Question: I am developing an app with android gridview. My gridview consists of 10 rows and 7 columns. Actually this is a color chart so each element in the gridview should be of different color. I have created the elements in the drawable folder.The problem is that I need to put a heading on each row and not for each element.
Suppose I have a heading like "head" then I have to put the "head" on the top of the left most element in the row.This is what i exactly want:

What do I have to do for achieving this ?
'''
public View getView(int position, View convertView, ViewGroup parent) {
// TODO Auto-generated method stub
ViewHolder view;
LayoutInflater inflator = activity.getLayoutInflater();
if(convertView==null)
{
view = new ViewHolder();
convertView = inflator.inflate(R.layout.gridview_row, null);
view.txtViewTitle = (TextView) convertView.findViewById(R.id.textView1);
view.imgViewFlag = (ImageView) convertView.findViewById(R.id.imageView1);
convertView.setTag(view);
}
else
{
view = (ViewHolder) convertView.getTag();
}
view.txtViewTitle.setText(listCountry.get(position));
view.imgViewFlag.setImageResource(listFlag.get(position));
return convertView;
}
'''
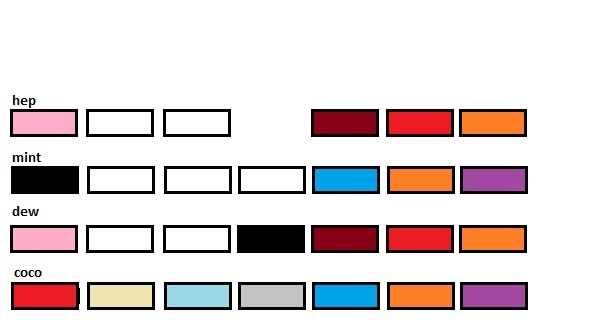
Answer: Instead of using drawables directly in your adapter, you could try using a custom layout which has a heading 'TextView' and an image 'ImageView' under it.
Now In the adpater, in the getview(), you could set the drawable to the ImageView and set the heading to the elements in positions 0,7,14... and so on and for all other positions have the heading 'Gone'.
EDIT: (explaining further)
in your custom layout, have the visibility of header as 'Gone'
'''
@Override
public View getView(int position, View convertView, ViewGroup parent) {
if(position==0 || position%7==0){
// modify header here
// set visibility to visible here
}
else
// set visibility to gone here
// add image view here
}
'''